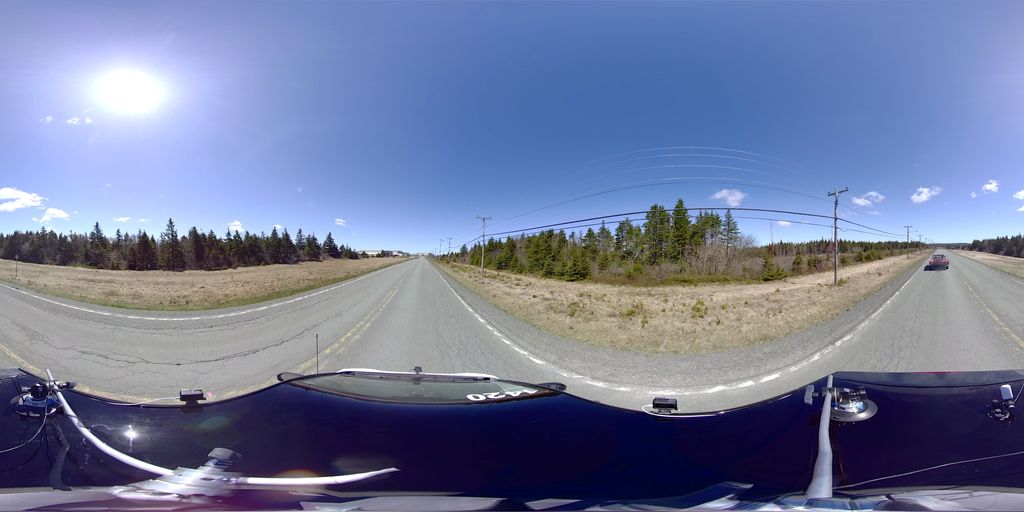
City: st_johns